Question: I need a little advice in manipulating DataGridView in Visual Basic .Net. This is my first time playing with DataGridView. My program is to load a .txt file containing data of every room in a building and display them in the DataGridView.
Here is a portion of the file showing 2 rooms:
'''
1;1812;1812;F18;T1;26808.16;.00;.00;.00;.00;.00;.00;
1;1813;1813;F18;T1;24000.00;3500.00;.00;300.00;.00;.00;.00
'''
A room is a one-line string that ends with an endline character.
I have no problem with loading the file and getting all these information. I store data of each room into an object of class Room, and put them in a list.
Right now, I put all of the properties of the room into the data grid's columns like this:

Now, how can I put all these rooms' data into the grid? I tried follow <URL> at first, but setting DataSource to a list of class Room imitating from the given link doesn't show anything in the grid view. How can we tell the program to link rows of the grid to a list of objects? Or am I doing it wrong?
So any advise is appreciated. How do we do this?
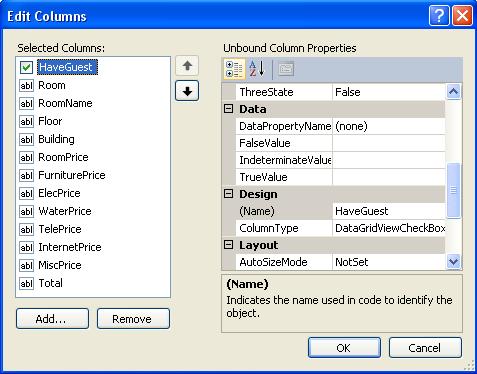
Answer: I think you'll be pleasantly surprised at how easy this is to do with <URL> and Visual Studio.
1. Create your Room Class (already done I presume)
2. Build your project
3. Set your Class as your DGV's DataSource: Click the DGV's smart tag (or the DataSource field in the DGV's property sheet) and on the 'Choose Data Source' pulldown select 'Add Project Data Source...' On the 'Data Source Config Wizard' select Object and click Next Navigate your assembly's class structure to select the Class you created in step 1 and click Next Click Finish to close the Wizard You'll notice that a new BindingSource has been added to your project. You'll use this BindingSource to bind your List of Room objects to your DGV. Your code will look something like this after you fill your List of Rooms: roomBindingSource.DataSource = roomList
Note that you'll start with a DataGridView with no columns. After you follow the steps above your DGV will be populated with columns based on the accessibility of the fields in the class you're binding to. At this point you can customize the appearance of the columns such as including removing/adding, etc.